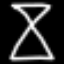
Label: hourglass